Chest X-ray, PA view. Patient: 27 years old, sex F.
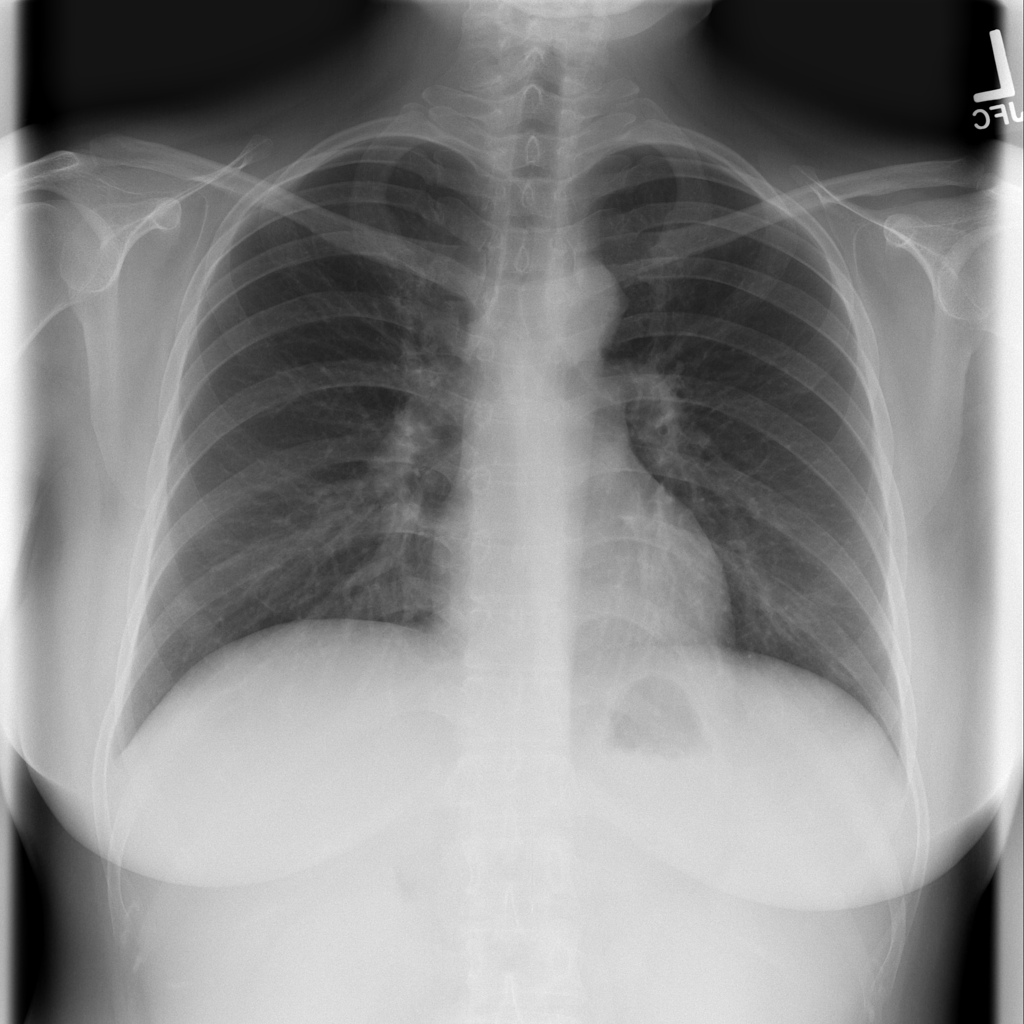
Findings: No Finding